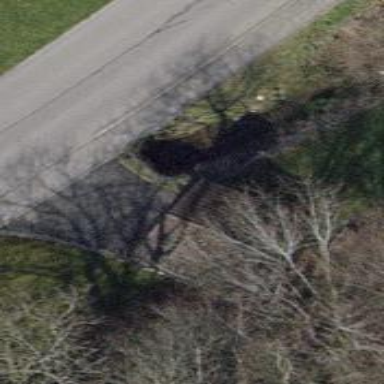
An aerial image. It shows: Retaining wall.